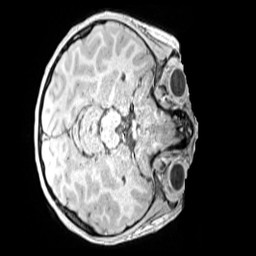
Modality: MP2RAGE
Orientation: axial
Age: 9
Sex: female
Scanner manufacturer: siemens
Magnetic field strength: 3 T
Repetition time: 4 s
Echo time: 0.00299 s